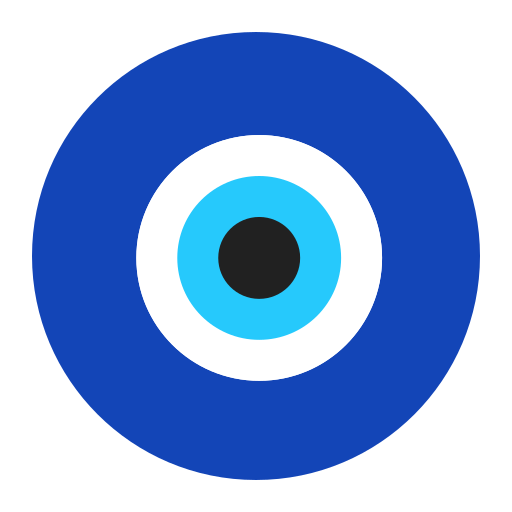
nazar amulet flat